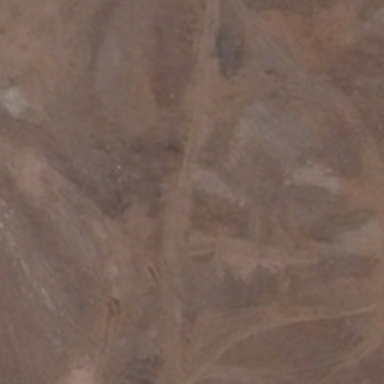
It is a piece of bareland .